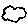
Label: cloud